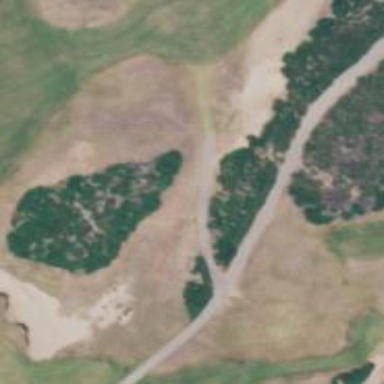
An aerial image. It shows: Golf cartpath that is also road path.